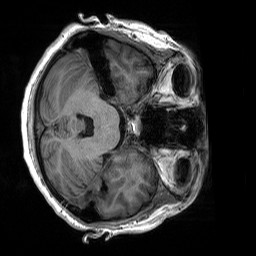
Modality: T1w
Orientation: axial
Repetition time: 8 s
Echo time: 0.066 s